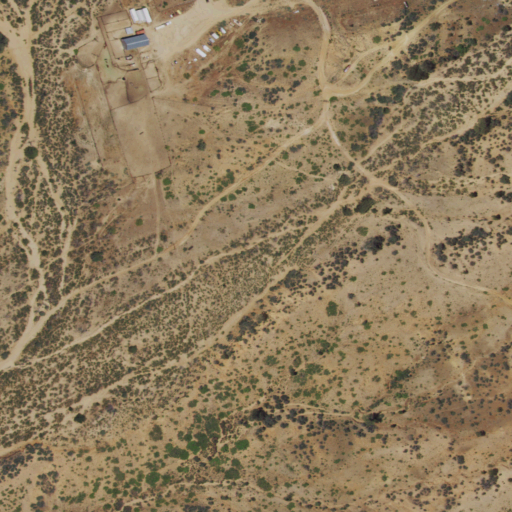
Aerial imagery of valley in New Mexico named Z X Canyon containing shrub, grassland, and open development